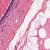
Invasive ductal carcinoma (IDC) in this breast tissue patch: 0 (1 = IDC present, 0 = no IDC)